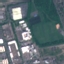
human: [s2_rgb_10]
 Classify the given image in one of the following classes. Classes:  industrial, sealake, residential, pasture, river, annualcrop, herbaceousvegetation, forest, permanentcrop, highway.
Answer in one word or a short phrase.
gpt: Industrial